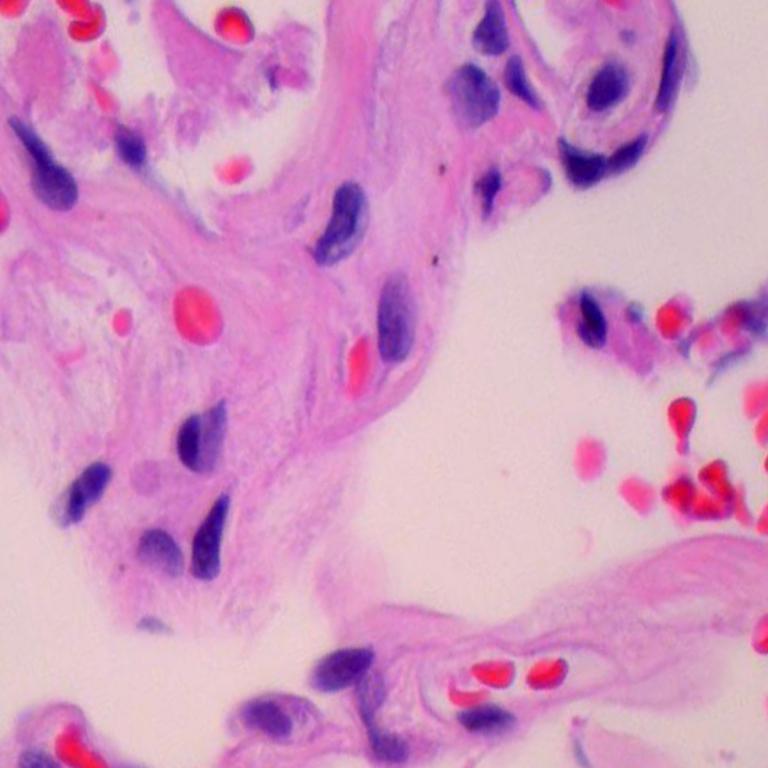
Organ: lung
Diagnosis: benign